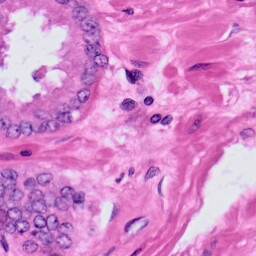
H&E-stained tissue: Prostate